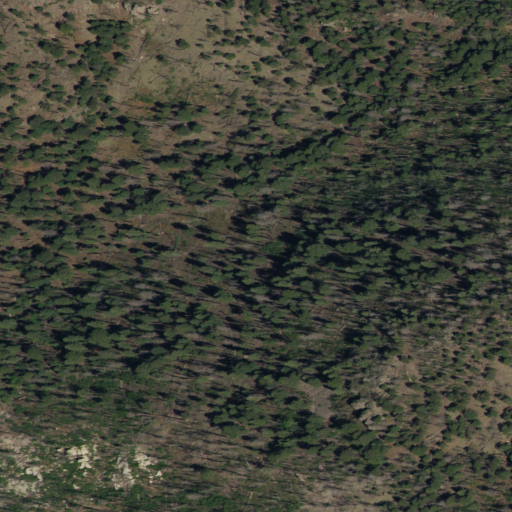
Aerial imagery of gap in New Mexico named Spider Saddle containing evergreen forest and shrub